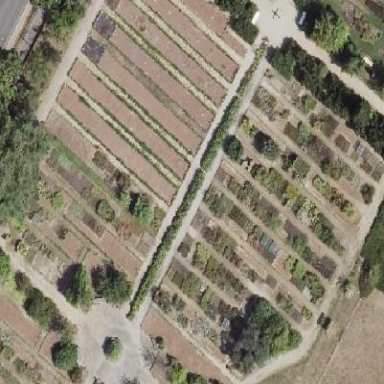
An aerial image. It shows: Flowerbed.